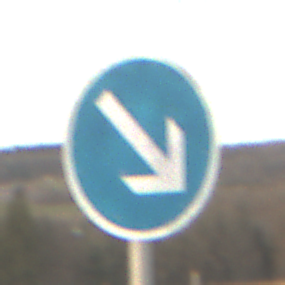
Verkehrszeichen: VorgeschriebeneVorbeifahrtRechts
Umgebung: Outdoor, Nature
Tageszeit: SunriseSunset
Wetter: PartlyCloudy
Licht: Natural
Jahreszeit: NotSpecified
Kontrast: LowContrast